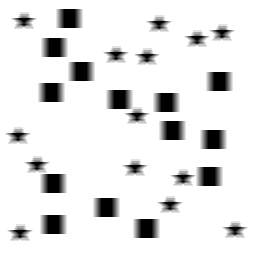
Squares: 14
Triangles: 0
Stars: 14
Total shapes: 28